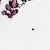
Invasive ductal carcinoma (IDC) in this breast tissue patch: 0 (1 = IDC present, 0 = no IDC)